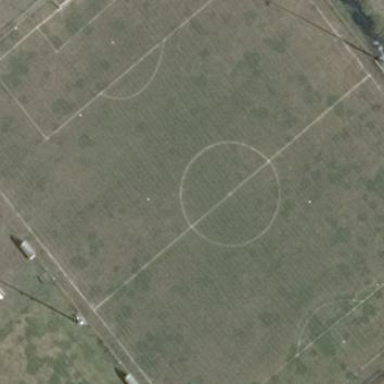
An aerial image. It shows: Soccer pitch for leisureland activities.